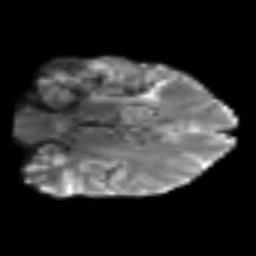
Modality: T2w
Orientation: coronal
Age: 54
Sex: male
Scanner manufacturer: siemens
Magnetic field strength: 3 T
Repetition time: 6.1 s
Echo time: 0.101 s